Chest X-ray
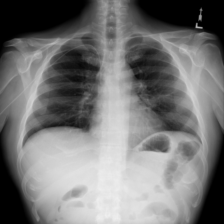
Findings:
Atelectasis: negative
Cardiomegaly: negative
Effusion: negative
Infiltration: positive
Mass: negative
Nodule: negative
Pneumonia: negative
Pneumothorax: negative
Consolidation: negative
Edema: negative
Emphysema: negative
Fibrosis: negative
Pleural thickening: negative
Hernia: negative